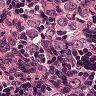
Metastatic tissue present: yes